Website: bh-photo
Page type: account-selection
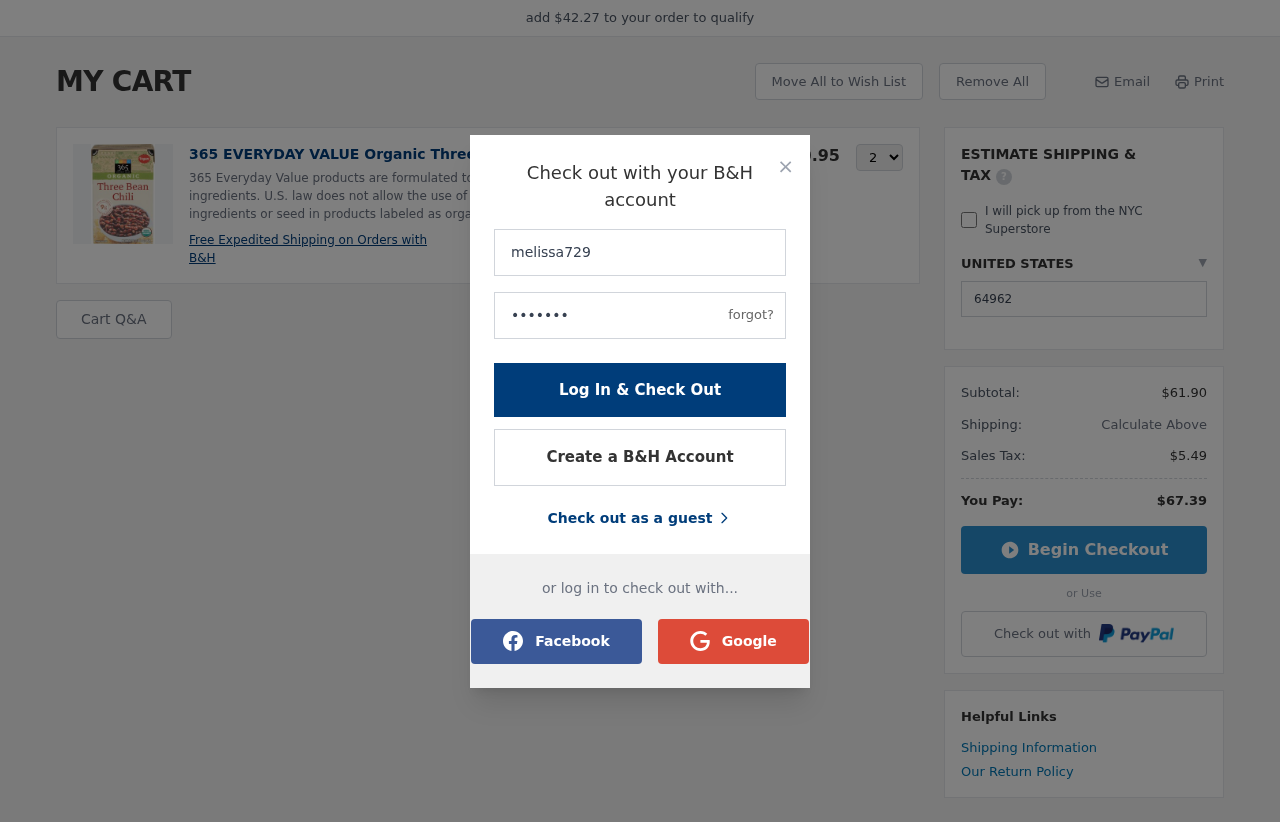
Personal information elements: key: PII_COUNTRY
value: UNITED STATES
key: PII_LOGIN_USERNAME
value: melissa729
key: PII_POSTCODE
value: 64962
Product elements: key: PRODUCT1_DESC
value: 365 Everyday Value products are formulated to avoid genetically engineered ingredients. U.S. law does not allow the use of genetically engineered ingredients or seed in products labeled as organic.
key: PRODUCT1_NAME
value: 365 EVERYDAY VALUE Organic Three Bean Chili, 17 OZ
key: PRODUCT1_PRICE
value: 30.95
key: PRODUCT1_QUANTITY
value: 2
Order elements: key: ORDER_SUBTOTAL
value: $61.90
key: ORDER_TAX
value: $5.49
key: ORDER_TOTAL
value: $67.39
Other elements: key: AMOUNT_TO_QUALIFY
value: $42.27